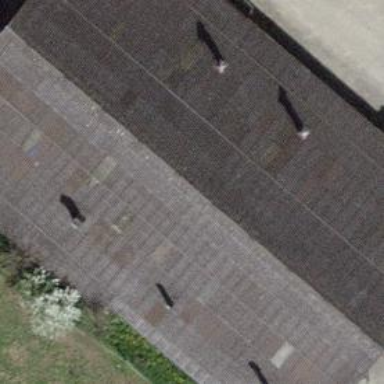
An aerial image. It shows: Rural barn.